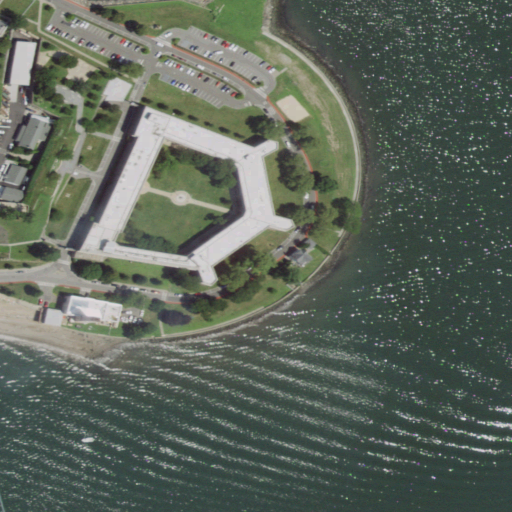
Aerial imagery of cape in New York named Throgs Point containing open water, medium intensity development, low intensity development, high intensity development, open development, herbaceous wetlands, woody wetlands, and grassland